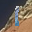
Label: 1